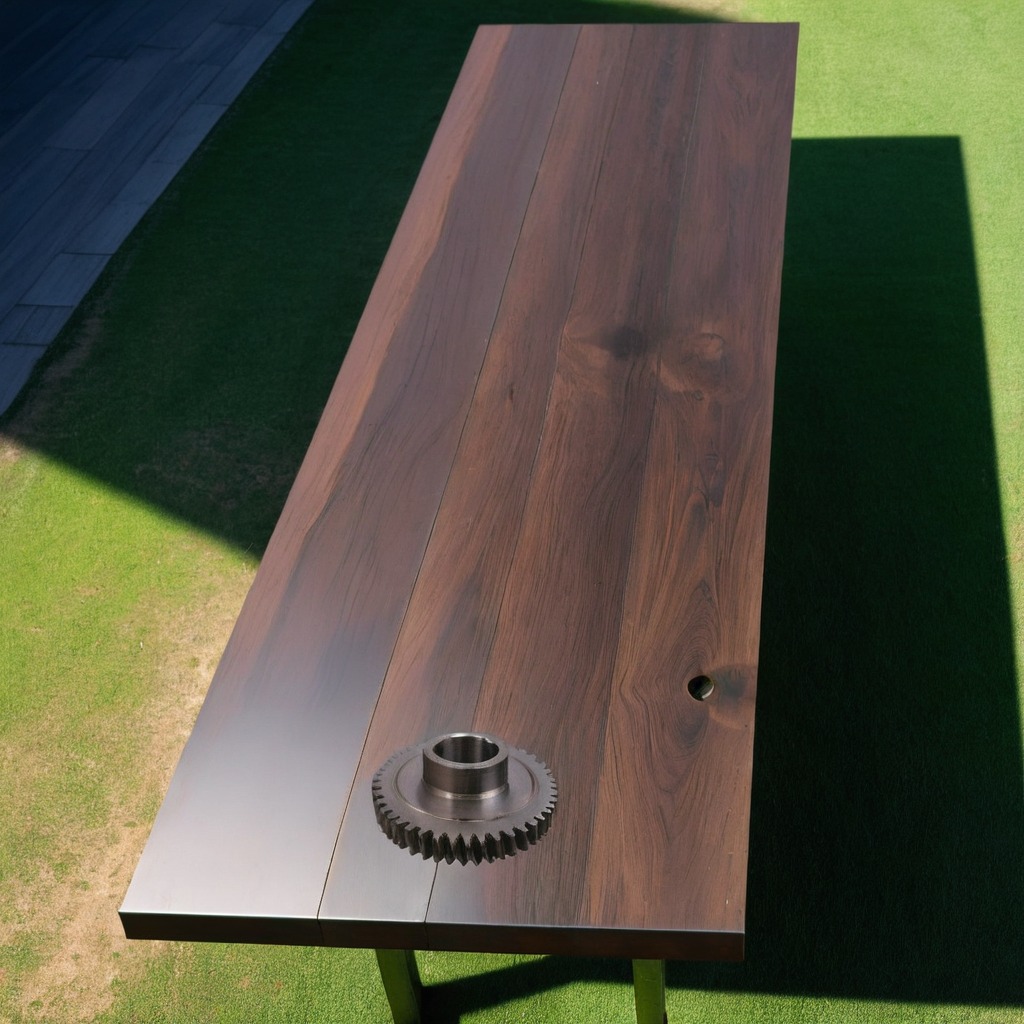
A steel gear with teeth is lying on the wood workbench.